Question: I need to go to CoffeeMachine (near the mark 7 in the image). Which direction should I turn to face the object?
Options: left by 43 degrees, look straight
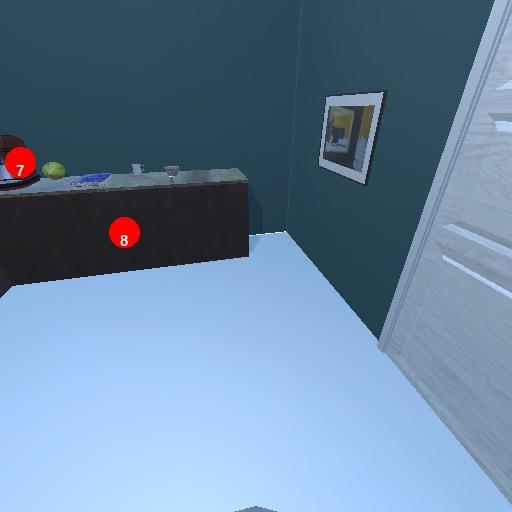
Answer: left by 43 degrees